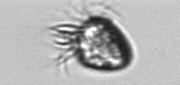
Label: Ciliophora